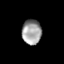
Tissue: skin
Cell type: Epithelial cells
Senescence score: 0.2805
Nuclear area (px): 468
Mean DAPI intensity: 158.583